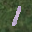
Label: 1